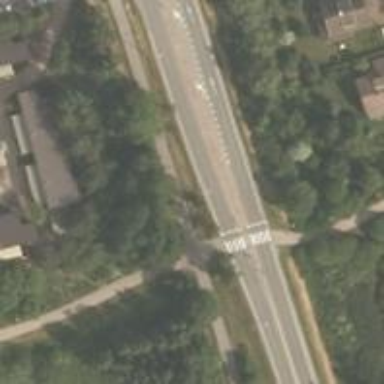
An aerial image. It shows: Uncontrolled road crossing.